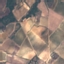
Label: PermanentCrop